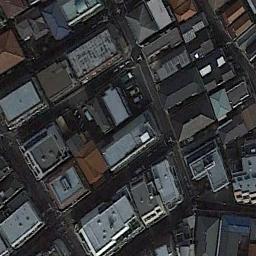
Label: dense_residential